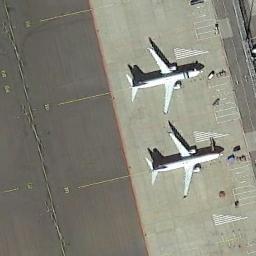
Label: airplane